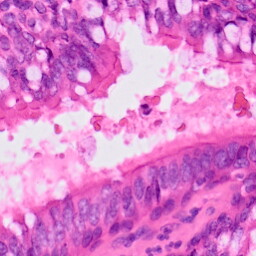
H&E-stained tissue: Lung